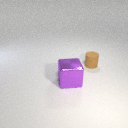
large purple metal cube to the left of small brown rubber cylinder